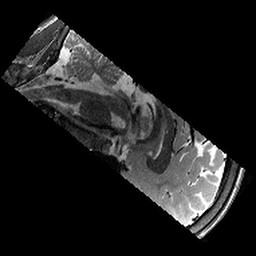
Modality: T2w
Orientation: sagittal
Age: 11
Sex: male
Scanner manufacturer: siemens
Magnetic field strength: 3 T
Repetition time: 9.23 s
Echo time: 0.067 s